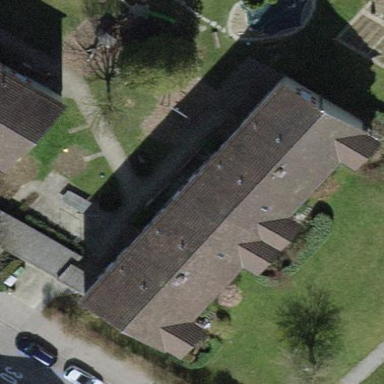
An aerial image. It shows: Building with apartments featuring tiled roof.